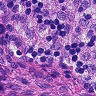
Metastatic tissue present: no